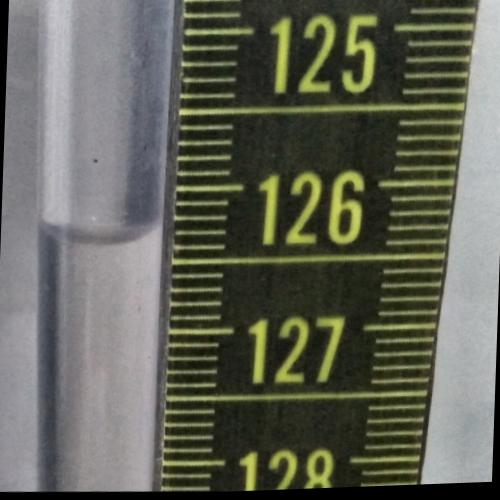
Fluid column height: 126.3 cm